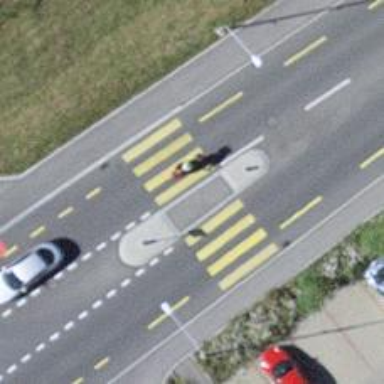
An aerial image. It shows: Footway with zebra crossing.